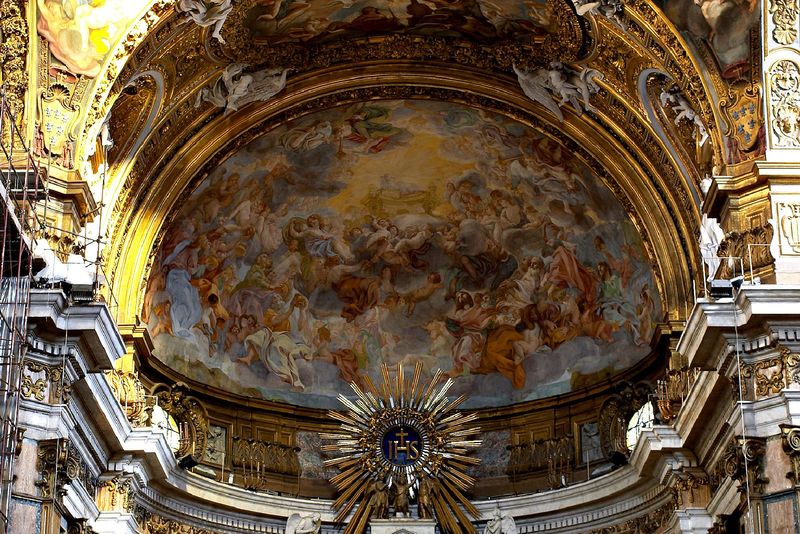
Titel: “Anbetung des Lammes” im Presbyterium von Il Gesù in Rom
Künstler: Giovanni Battista Gaulli
Standort: Rom, Il Gesù (EU - I - Latium)
Schlagwörter: gott, himmel, weiß, wolken, menschen, licht, säulen, barock, innenraum, kirche, sonne, gold, decke, engel, rundbogen, kuppel, detail, wandmalerei, stuck, foto, lamm, kreuz, strahlen, kapitell, wappen, gesims, jesus, apsis, heilige, deckengemälde, fresko, christentum, vergoldung, deckenmalerei, tonnengewölbe, kuppeö, strahlenkranz, deckenfresko, ihs, sotto in su, fesco